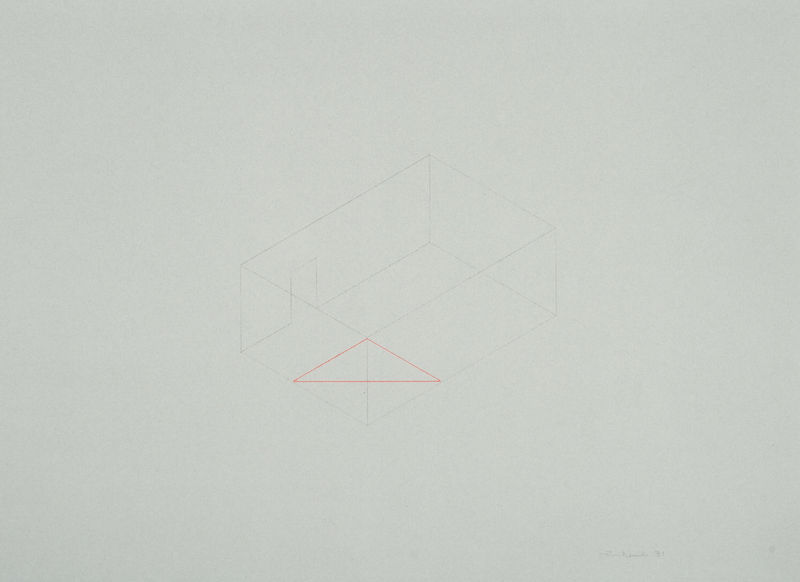
Titel: Ohne Titel. Eins aus einer Serie von acht "Isometrischen Zeichnungen"
Künstler: Fred Sandback
Standort: Zürich
Institution: Kunsthaus
Schlagwörter: weiß, dreieck, grau, raum, schwarz, skizze, zeichnung, zimmer, rot, architektur, signatur, ecke, ansicht, abstrakt, modern, linien, weis, gefäss, rechteck, minimalistisch, form, würfel, kasten, geometrisch, quader, sol, lewitt, behälter, bozetto, kubus, technisch, abstarkt, minimal, technische zeichnung, zeuchnung, sol lewitt, rotes dreieck